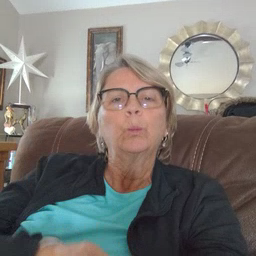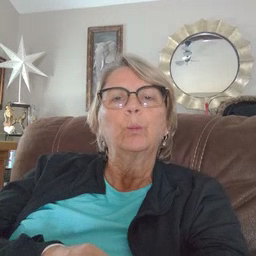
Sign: thankyou